Field crop: maize
Growth stage: 2
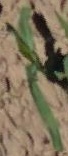
Species: maize